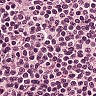
Metastatic tissue present: no